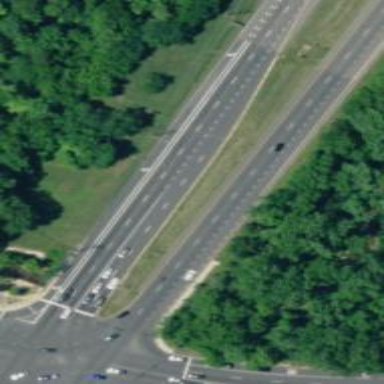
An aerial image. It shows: Asphalt road classified as primary highway with expressway characteristics.